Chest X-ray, PA view. Patient: 50 years old, sex M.
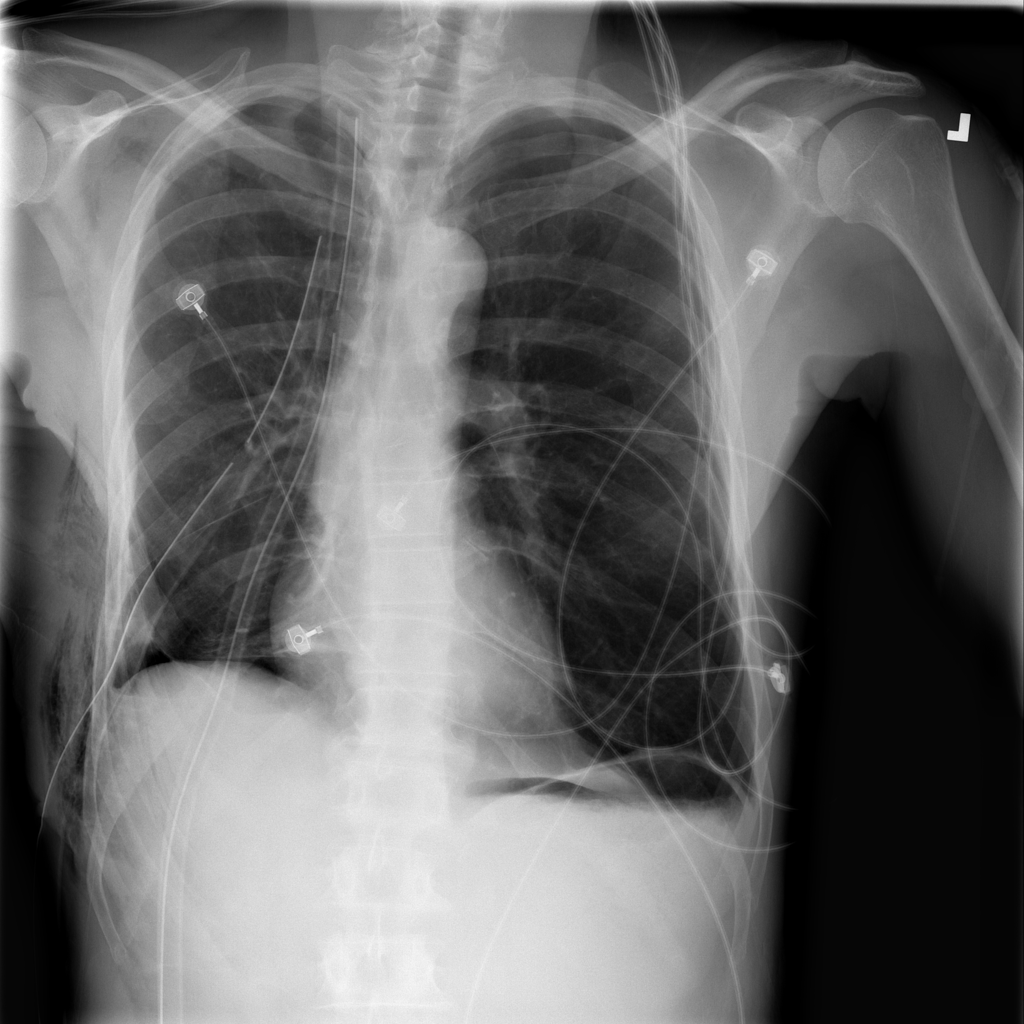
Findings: Emphysema